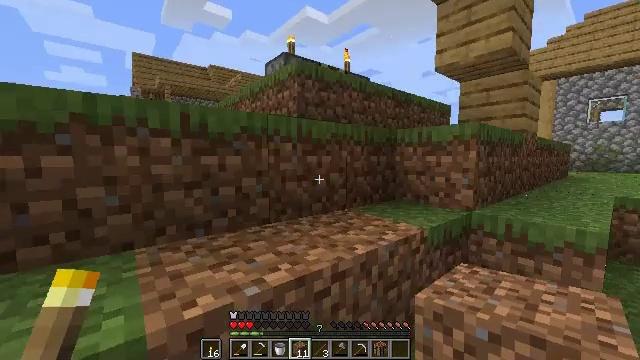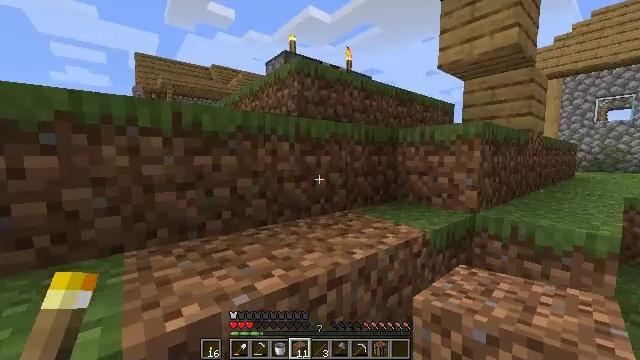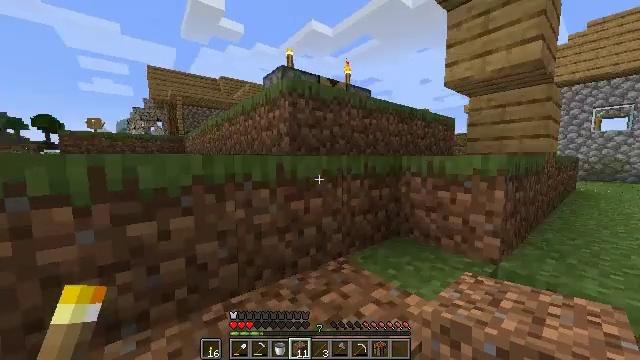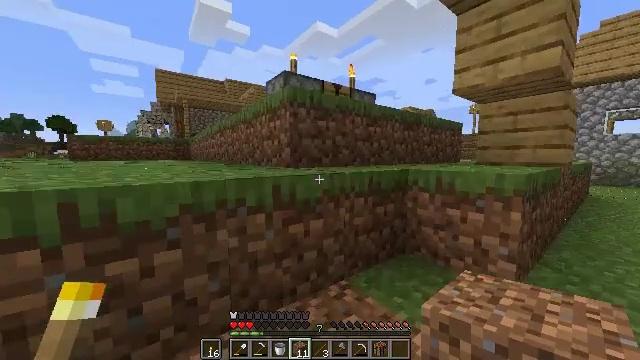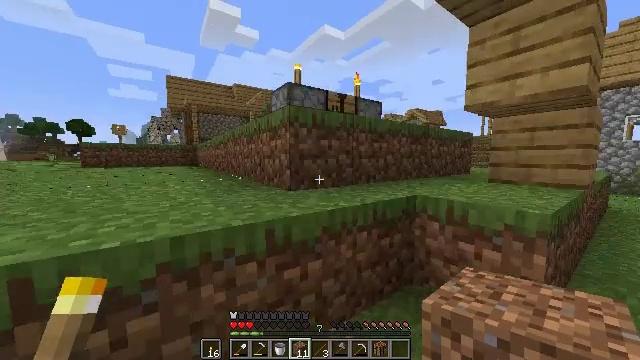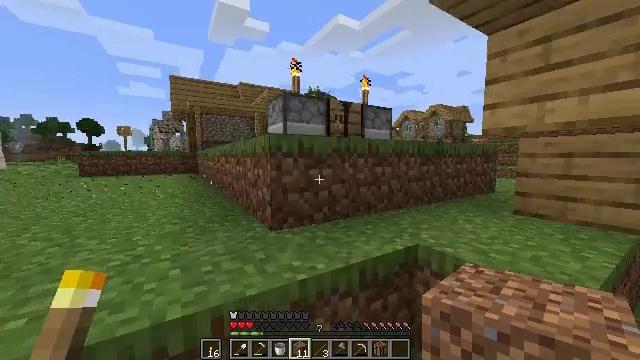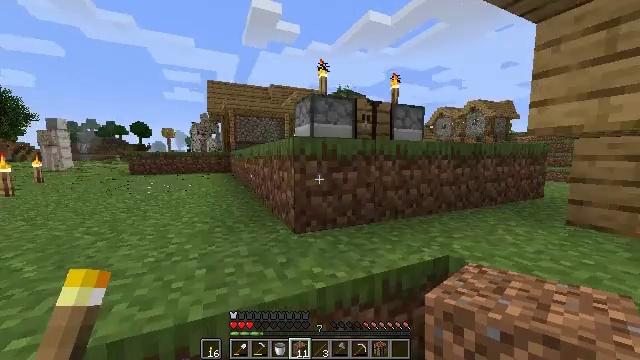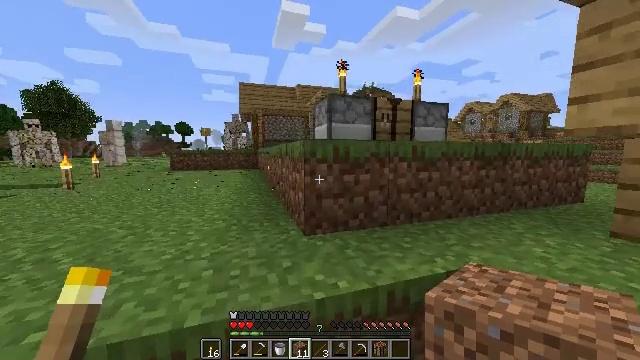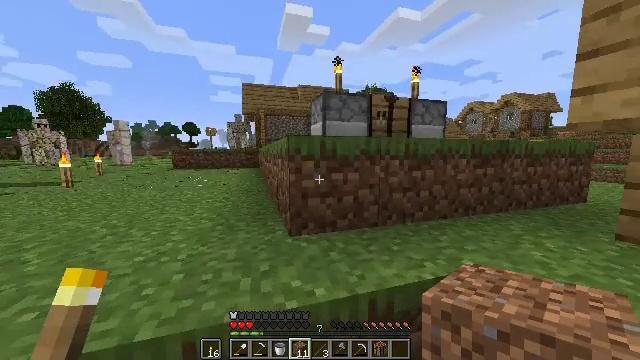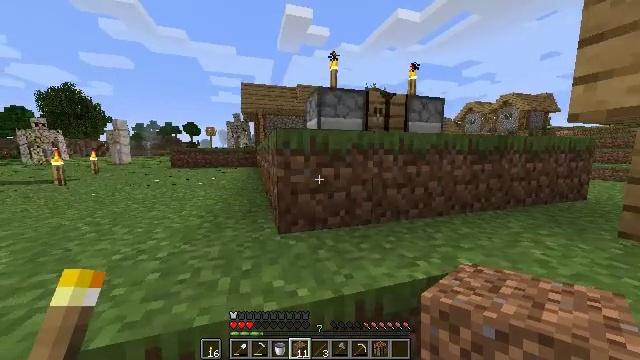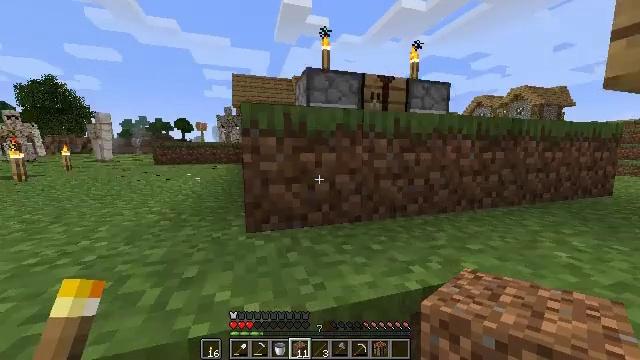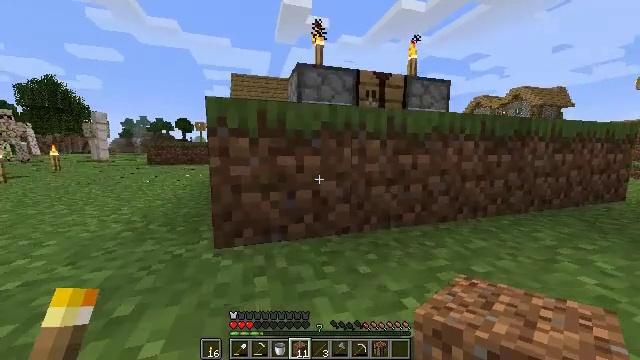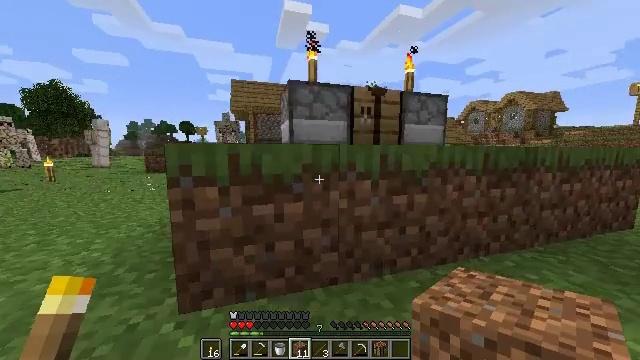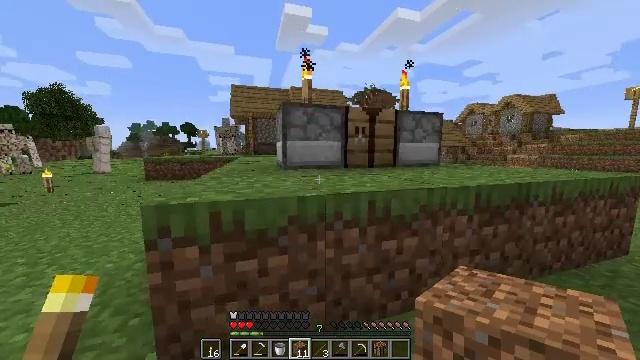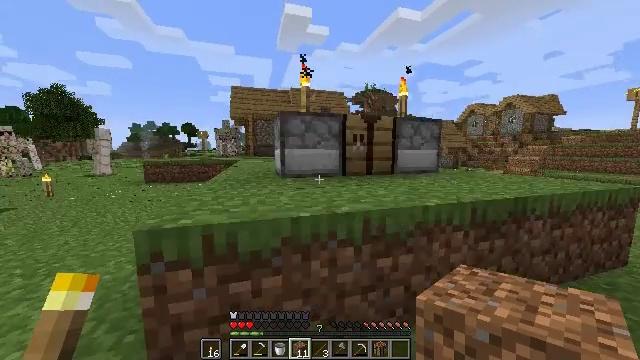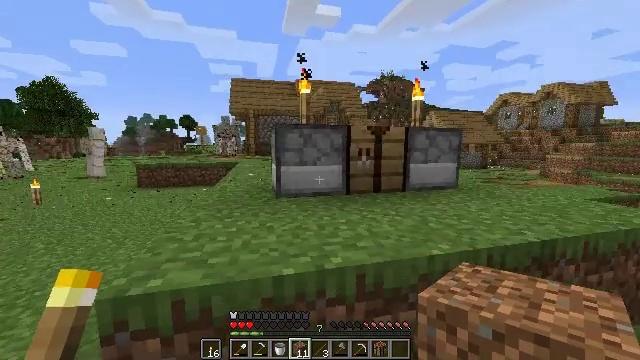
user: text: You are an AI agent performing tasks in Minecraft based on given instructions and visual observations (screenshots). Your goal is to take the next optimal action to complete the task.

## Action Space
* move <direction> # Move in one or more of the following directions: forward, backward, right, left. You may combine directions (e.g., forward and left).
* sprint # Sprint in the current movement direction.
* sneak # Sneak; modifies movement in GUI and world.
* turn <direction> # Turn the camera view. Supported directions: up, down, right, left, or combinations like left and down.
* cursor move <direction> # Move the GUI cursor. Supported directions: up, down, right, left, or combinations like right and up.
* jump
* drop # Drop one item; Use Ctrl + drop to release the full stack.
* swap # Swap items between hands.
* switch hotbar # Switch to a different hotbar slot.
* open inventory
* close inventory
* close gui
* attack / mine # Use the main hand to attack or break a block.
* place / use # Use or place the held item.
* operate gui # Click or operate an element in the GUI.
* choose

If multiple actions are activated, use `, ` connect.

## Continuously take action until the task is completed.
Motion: motion action
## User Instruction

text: craft item air
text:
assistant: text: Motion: move forward, sprint, jump
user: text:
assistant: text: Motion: move forward, sprint, jump
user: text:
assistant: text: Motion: move forward, sprint, turn left, jump
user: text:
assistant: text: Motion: move forward, sprint, turn left, jump
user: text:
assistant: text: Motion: move forward, sprint, turn left, jump
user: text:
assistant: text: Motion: move forward, turn left, jump
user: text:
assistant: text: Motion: move forward, turn left and down, jump
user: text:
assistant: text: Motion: move forward, jump
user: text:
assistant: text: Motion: move forward, jump
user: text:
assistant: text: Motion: move forward, jump
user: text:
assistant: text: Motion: move forward, jump
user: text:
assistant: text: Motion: move forward, sprint, jump
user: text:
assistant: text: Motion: move forward, sprint, jump
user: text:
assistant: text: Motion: move forward, sprint, jump
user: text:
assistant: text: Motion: move forward, turn left, jump
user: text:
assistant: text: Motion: move forward, turn left and down, jump
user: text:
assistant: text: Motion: move forward, turn left and down, jump
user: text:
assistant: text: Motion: move forward, turn left and down, jump
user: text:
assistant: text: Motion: move forward, jump
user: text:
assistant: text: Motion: move forward, jump
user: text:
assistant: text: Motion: move forward, jump
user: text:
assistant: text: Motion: move forward, sprint, jump
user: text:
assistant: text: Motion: move forward, sprint, jump
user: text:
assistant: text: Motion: move forward, sprint, jump
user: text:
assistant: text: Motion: move forward, jump
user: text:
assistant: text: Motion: move forward, turn right, jump
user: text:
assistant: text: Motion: turn right
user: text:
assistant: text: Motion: turn right
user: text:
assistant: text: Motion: turn right
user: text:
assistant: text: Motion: no_op